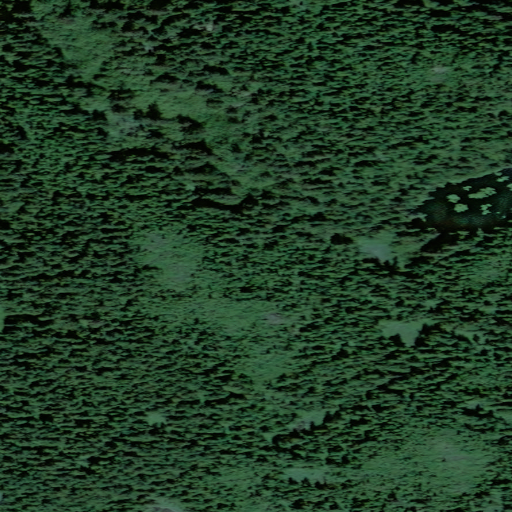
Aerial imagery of mountain in Alaska named Black Mountain containing only unknown